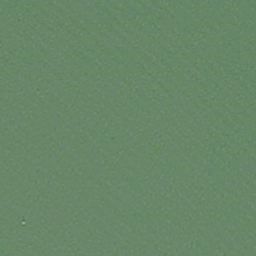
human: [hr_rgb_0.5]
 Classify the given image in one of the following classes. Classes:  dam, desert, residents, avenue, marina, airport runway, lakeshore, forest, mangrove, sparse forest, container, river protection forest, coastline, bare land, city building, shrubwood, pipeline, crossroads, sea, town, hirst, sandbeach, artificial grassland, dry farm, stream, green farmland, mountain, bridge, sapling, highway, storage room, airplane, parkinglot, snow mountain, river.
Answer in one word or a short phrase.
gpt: sea